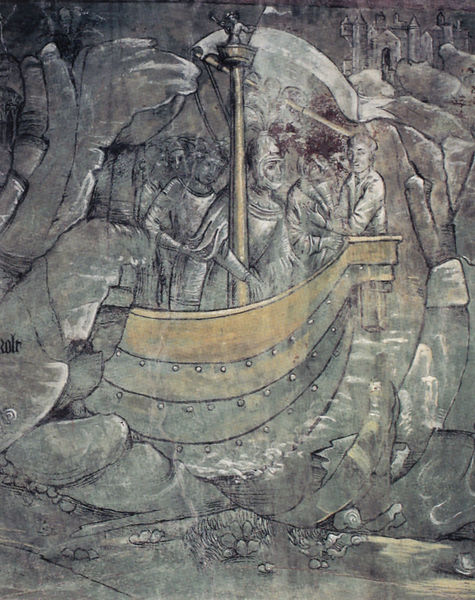
Titel: Schloss Runkelstein, Tristan-Zimmer
Standort: (AUT Tirol), Bozen (EU - AUT - Tirol)
Schlagwörter: felsen, mann, wasser, stadt, männer, zeichnung, schloss, stein, steine, feld, boot, schiff, segel, wellen, düster, fassade, fahne, mast, fels, mauer, weisshöhung, bug, planken, wogen, könig, nieten, burg, türme, ritter, krieger, fresken, stadtmauer, fresko, odysseus, burch, freso, schifff, weißhöhungen